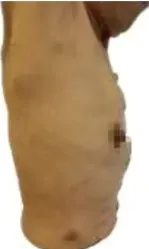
Image of skin lesions on August 9, 2022. Right side view of the patient.
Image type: medical_photograph (skin_photograph)